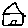
Label: house